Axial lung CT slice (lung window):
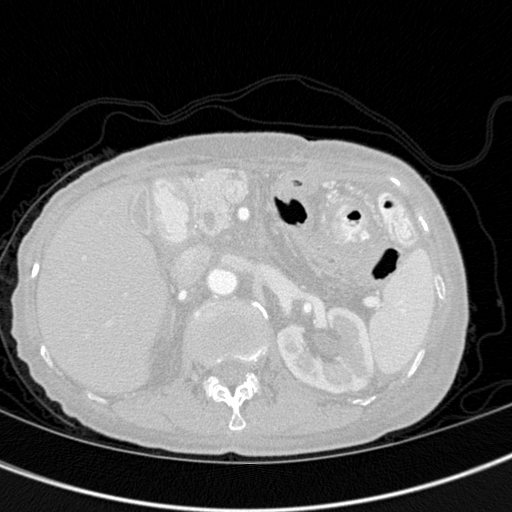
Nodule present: no